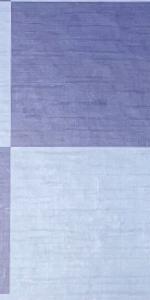
Label: Empty